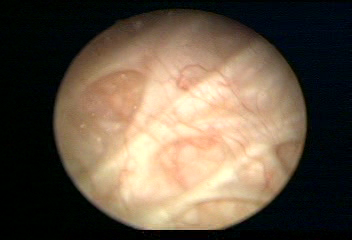
Modality: WLC
Class: Normal mucosa
Bladder cancer association: No